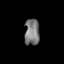
Tissue: skin
Cell type: Epithelial cells
Senescence score: 0.2678
Nuclear area (px): 382
Mean DAPI intensity: 122.408